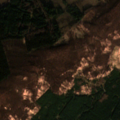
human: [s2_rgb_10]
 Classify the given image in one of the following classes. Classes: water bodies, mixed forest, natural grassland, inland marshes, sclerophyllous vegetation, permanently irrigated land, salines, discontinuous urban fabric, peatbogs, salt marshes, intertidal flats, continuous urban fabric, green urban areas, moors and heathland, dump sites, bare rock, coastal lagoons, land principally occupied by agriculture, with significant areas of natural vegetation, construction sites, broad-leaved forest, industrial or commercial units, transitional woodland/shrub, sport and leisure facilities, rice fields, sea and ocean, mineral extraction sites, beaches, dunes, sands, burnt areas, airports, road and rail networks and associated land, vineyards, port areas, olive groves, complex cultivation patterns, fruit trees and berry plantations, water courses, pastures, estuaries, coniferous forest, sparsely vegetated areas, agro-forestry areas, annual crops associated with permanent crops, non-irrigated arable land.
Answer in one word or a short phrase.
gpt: coniferous forest, transitional woodland/shrub, peatbogs